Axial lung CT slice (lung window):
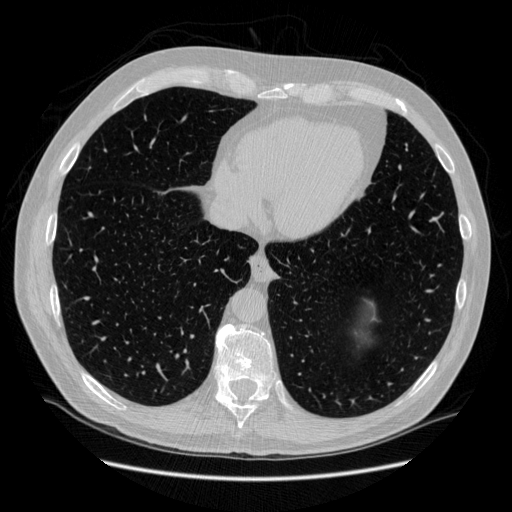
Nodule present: no